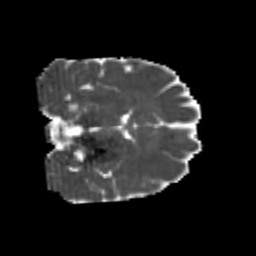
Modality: MD
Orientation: coronal
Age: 22
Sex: female
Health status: healthy
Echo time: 0.074 s